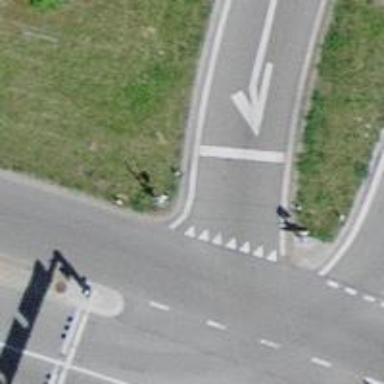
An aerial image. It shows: Road with traffic signals for signaling.